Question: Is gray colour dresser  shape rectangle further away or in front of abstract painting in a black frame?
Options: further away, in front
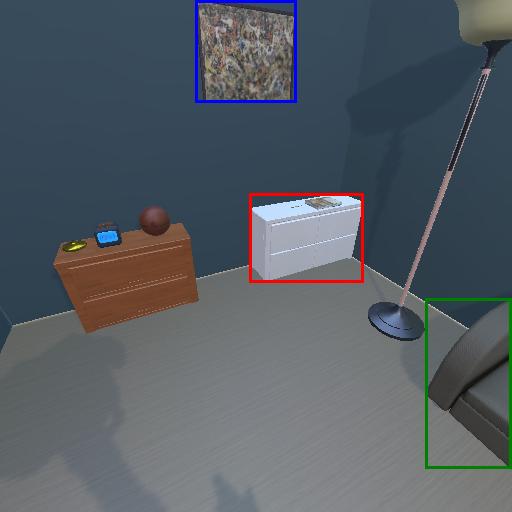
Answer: further away